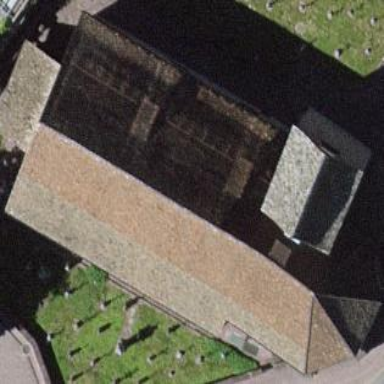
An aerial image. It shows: Church which is place of worship.